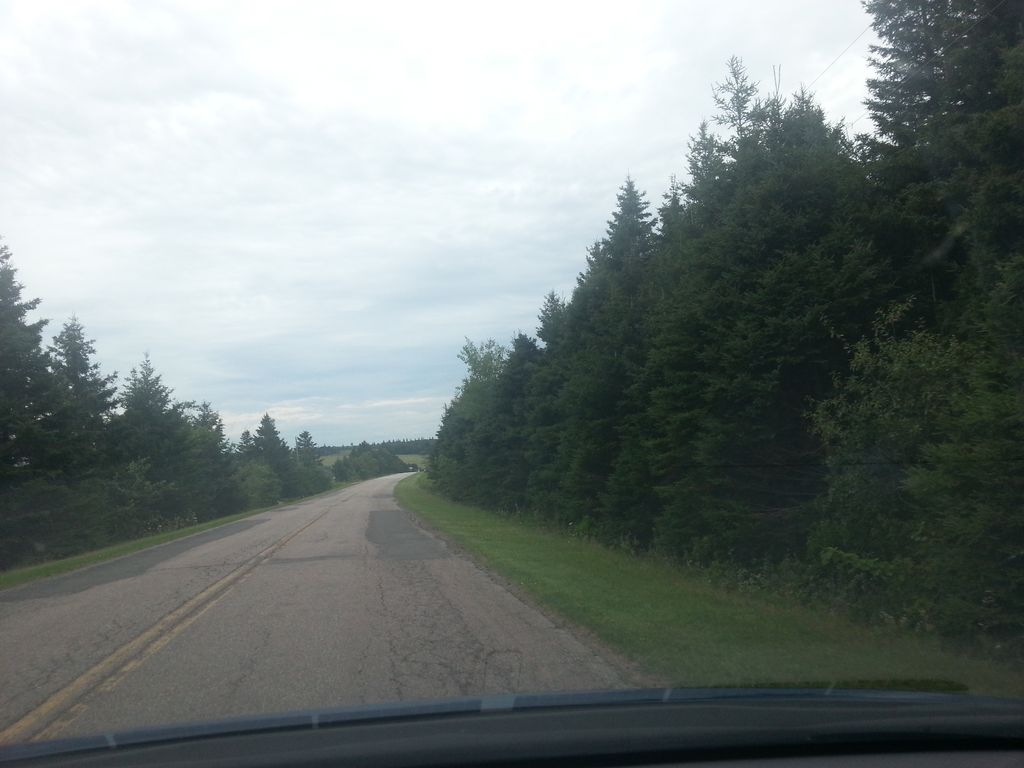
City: charlottetown